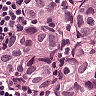
Metastatic tissue present: yes